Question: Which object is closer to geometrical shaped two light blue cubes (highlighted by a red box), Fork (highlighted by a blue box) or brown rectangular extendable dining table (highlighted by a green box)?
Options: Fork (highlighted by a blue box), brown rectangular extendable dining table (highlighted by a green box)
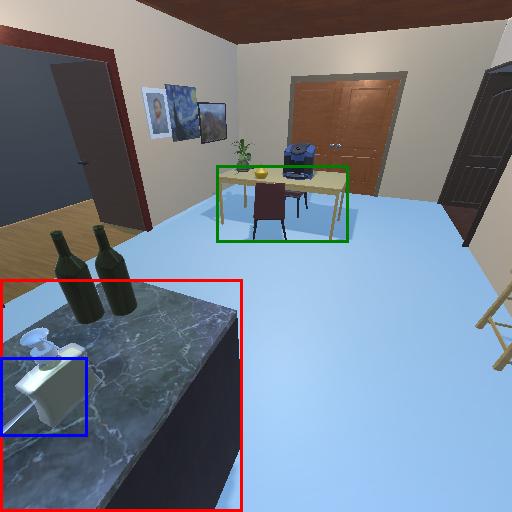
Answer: Fork (highlighted by a blue box)